Question: I asked a similar question yesterday however after further research on what I wished to accomplish I have reason to believe that the question answered was inadequate and deserves a new question in itself as the question yesterday would solve a different problem and help others but not my particular problem. Link to previous question <URL>.
What I am trying to accomplish is to set the JFrame's contentPane to the size of '200,200', however after drawing two different rectangles you would notice the obvious difference. Please refer to the SSCCE included and the picture attached.
Simply put, I would like 'Canvas.getWidth()/getHeight' and 'getContentPane.getWidth()/Height' to return my specified size '200,200'.
Referenced Picture

SSCCE Example
'''
import java.awt.BorderLayout;
import java.awt.Canvas;
import java.awt.Color;
import java.awt.Dimension;
import java.awt.Graphics2D;
import java.awt.image.BufferStrategy;
import javax.swing.JFrame;
import javax.swing.SwingUtilities;
@SuppressWarnings("serial")
public class SSCCE extends Canvas implements Runnable {
private JFrame frame;
private BufferStrategy bufferStrategy;
private Graphics2D graphics;
private boolean running = false;
public static void main(String[] args) {
SwingUtilities.invokeLater(new Runnable() {
@Override
public void run() {
SSCCE game = new SSCCE();
game.setPreferredSize(new Dimension(200,200));
game.setFocusable(true);
game.setIgnoreRepaint(true);
game.frame = new JFrame("SSCCE");
game.frame.setLayout(new BorderLayout());
game.frame.getContentPane().setPreferredSize(new Dimension(200,200));
game.frame.setDefaultCloseOperation(JFrame.EXIT_ON_CLOSE);
game.frame.add(game, BorderLayout.CENTER);
game.frame.pack();
game.frame.setIgnoreRepaint(true);
game.frame.setResizable(false);
game.frame.setLocationRelativeTo(null);
game.frame.setVisible(true);
game.start();
}
});
}
public synchronized void start() {
this.createBufferStrategy(2);
bufferStrategy = this.getBufferStrategy();
graphics = (Graphics2D) bufferStrategy.getDrawGraphics();
Thread thread = new Thread(this, "main");
thread.start();
running = true;
}
@Override
public void run() {
while (running) {
graphics = (Graphics2D) bufferStrategy.getDrawGraphics();
graphics.setColor(Color.RED);
graphics.fillRect(0, 0, 210, 210);
graphics.setColor(Color.GREEN);
graphics.fillRect(0, 0, 200, 200);
graphics.setColor(Color.BLACK);
graphics.drawString("Specified Width: 200", 0, 10);
graphics.drawString("Specified Height: 200", 0, 20);
graphics.drawString("Canvas Width: " + getWidth(), 0, 30);
graphics.drawString("Canvas Height: " + getHeight(), 0, 40);
graphics.drawString("Content Pane Width: " + frame.getContentPane().getWidth(), 0, 50);
graphics.drawString("Content Pane Width: " + frame.getContentPane().getHeight(), 0, 60);
graphics.drawString("Red Rectangle = 210,200", 0, 70);
graphics.drawString("Green Retangle = 200,200", 0, 80);
graphics.dispose();
bufferStrategy.show();
}
}
}
'''
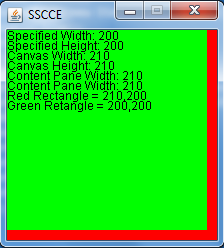
Answer: The problem, as far as I can deduce (from examples and other posts) is the frame border. Every example I can find will either use a 'JWindow' or a undecorated frame...

Mixing heavy and light weight components is only going to lead to tears, I'd recommend not adding a 'Canvas' directly to the frame.
Swing is also double buffered itself. Unless you have a particular issue, I would suggest trying to simple paint within the normal Swing pipeline...
Well, I've got some bad news, I'm not sure for who though ;)
I was able to adapt the example from <URL> and get it to work...

'''
public class Test {
public static void main(String[] args) {
new Test();
}
public Test() {
EventQueue.invokeLater(new Runnable() {
@Override
public void run() {
try {
UIManager.setLookAndFeel(UIManager.getSystemLookAndFeelClassName());
} catch (Exception ex) {
}
Canvas canvas = new Canvas();
canvas.setPreferredSize(new Dimension(200, 200));
JFrame frame = new JFrame("Test");
frame.setDefaultCloseOperation(JFrame.EXIT_ON_CLOSE);
frame.setIgnoreRepaint(true);
frame.add(canvas);
frame.pack();
frame.setLocationRelativeTo(null);
frame.setVisible(true);
canvas.createBufferStrategy(2);
Thread t = new Thread(new Painter(canvas));
t.setDaemon(true);
t.start();
}
});
}
public class Painter implements Runnable {
private Canvas canvas;
public Painter(Canvas canvas) {
this.canvas = canvas;
}
@Override
public void run() {
while (true) {
BufferStrategy bs = canvas.getBufferStrategy();
Graphics2D g2d = (Graphics2D) bs.getDrawGraphics();
g2d.setColor(Color.RED);
g2d.fillRect(0, 0, canvas.getWidth(), canvas.getHeight());
int width = canvas.getWidth();
int height = canvas.getHeight();
FontMetrics fm = g2d.getFontMetrics();
g2d.setColor(Color.BLACK);
g2d.drawString("Size = " + width + "x" + height, 0, fm.getAscent());
Window w = SwingUtilities.windowForComponent(canvas);
g2d.drawString("Frame Size = " + w.getWidth() + "x" + w.getHeight(), 0, (fm.getHeight()) + fm.getAscent());
g2d.dispose();
bs.show();
try {
Thread.sleep(30);
} catch (InterruptedException ex) {
}
}
}
}
}
'''
After playing around with the code a little more, I was finally able to get your example to work. I just had to remove 'game.frame.setResizable(false);' :P
Call 'setResizable' before you call pack...